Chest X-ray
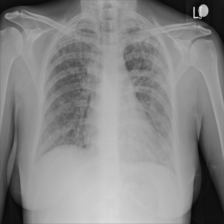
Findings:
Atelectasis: negative
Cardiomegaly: negative
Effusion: negative
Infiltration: negative
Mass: negative
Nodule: negative
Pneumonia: negative
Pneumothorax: negative
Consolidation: negative
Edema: negative
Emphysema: negative
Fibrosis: negative
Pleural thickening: negative
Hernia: negative